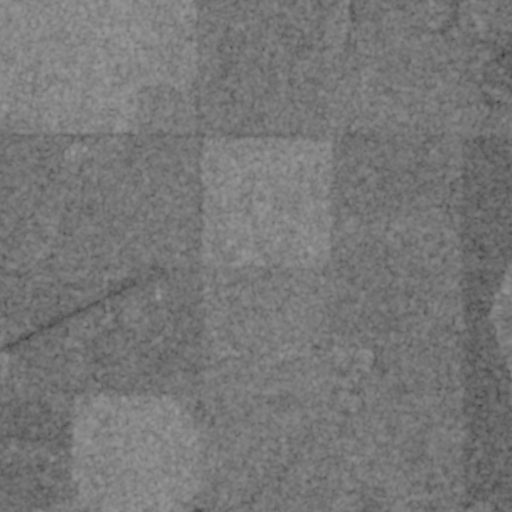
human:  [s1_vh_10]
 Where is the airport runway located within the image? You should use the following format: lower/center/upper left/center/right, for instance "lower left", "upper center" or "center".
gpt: The airport runway is located in the lower left of the image.
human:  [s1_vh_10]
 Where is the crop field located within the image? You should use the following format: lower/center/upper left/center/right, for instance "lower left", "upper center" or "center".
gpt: The crop field is located in the lower left of the image.
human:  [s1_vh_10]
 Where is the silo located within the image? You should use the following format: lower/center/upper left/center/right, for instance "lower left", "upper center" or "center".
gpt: The silo is located in the center left of the image.
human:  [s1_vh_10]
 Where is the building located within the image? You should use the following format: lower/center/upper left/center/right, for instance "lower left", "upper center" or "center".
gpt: The building is located in the upper left of the image.
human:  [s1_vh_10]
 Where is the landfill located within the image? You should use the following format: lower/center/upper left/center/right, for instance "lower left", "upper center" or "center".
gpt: There is no landfill in the image.

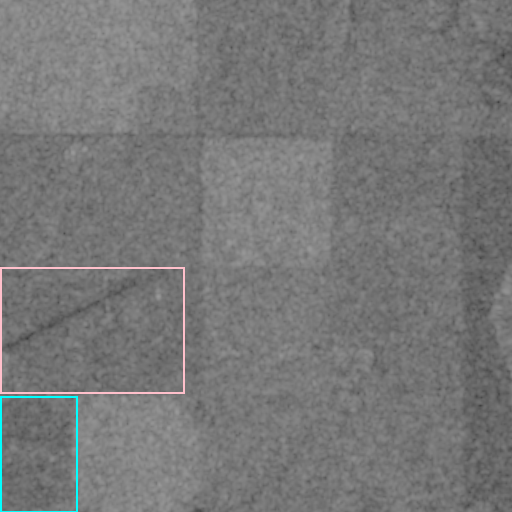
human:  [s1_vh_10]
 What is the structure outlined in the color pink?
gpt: The structure outlined in pink is an airport.
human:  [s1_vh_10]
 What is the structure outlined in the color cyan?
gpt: The structure outlined in cyan is a crop field.
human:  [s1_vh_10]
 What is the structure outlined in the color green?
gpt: There is no green outline.